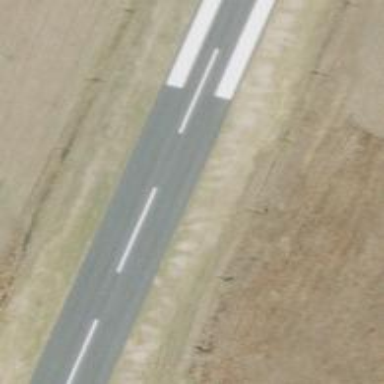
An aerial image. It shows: Asphalt runway at the airport.